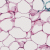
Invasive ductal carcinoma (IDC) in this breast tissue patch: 0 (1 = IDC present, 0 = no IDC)